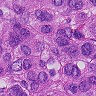
Metastatic tissue present: yes